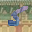
Label: 5